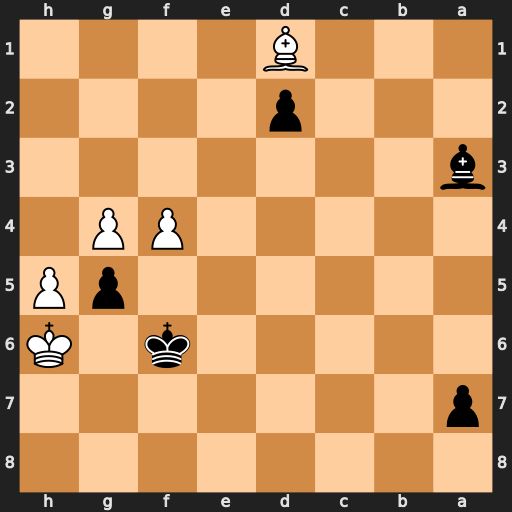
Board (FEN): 8/p7/5k1K/6pP/5PP1/b7/3p4/3B4
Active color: b
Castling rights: -
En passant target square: -
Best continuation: Bf8+ Kh7 gxf4